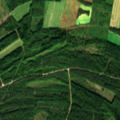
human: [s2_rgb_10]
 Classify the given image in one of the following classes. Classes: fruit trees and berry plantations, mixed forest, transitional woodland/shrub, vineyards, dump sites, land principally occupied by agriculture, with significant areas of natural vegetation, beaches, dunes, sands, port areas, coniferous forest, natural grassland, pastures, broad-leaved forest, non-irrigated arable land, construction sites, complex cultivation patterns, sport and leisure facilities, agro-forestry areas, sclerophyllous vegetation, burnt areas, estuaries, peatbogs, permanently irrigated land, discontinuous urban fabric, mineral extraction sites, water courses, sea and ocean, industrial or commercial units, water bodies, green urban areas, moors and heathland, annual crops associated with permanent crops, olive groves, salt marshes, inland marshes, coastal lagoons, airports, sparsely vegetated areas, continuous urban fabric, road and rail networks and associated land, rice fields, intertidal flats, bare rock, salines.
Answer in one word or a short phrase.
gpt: non-irrigated arable land, mixed forest